Question: I've got a label control below another control. I've anchored them top,bottom,left,right.
My problem is when resizing the window. When pulling it down to increase it's size, the control above the list simply covers the label below it.
I've tried creating a panel to add both controls to that panel leaving their anchor property and setting the panel anchor also to top,bottom,left,right but now when resizing the window, it looks weird like this:

Do you have any advice on how to fix this?
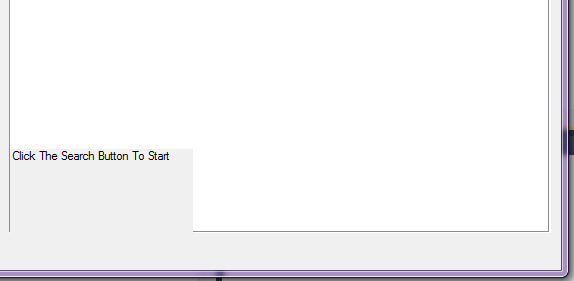
Answer: Don't anchor the label to the top. Anchor it to just left, right and bottom. When the window is resized, it will move down and stay below the other control.